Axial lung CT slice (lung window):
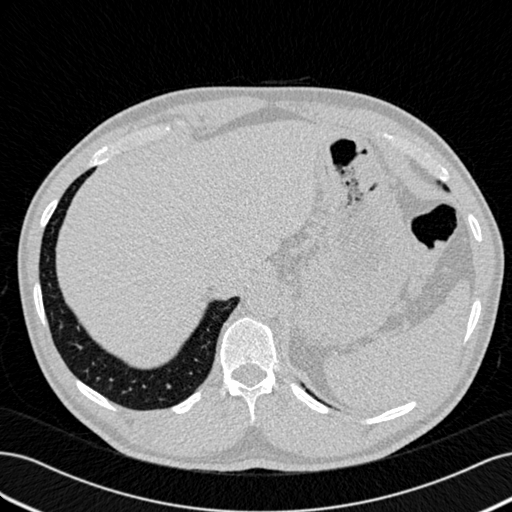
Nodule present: no